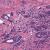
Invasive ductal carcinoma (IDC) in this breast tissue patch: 1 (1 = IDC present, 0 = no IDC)